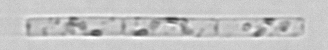
Label: Leptocylindrus